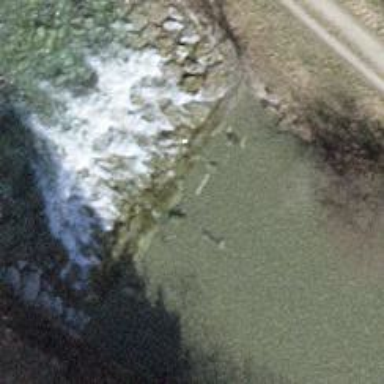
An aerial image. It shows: Weir along the waterway.